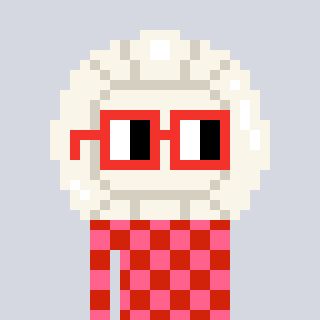
a pixel art character with square red glasses, a volleyball-shaped head and a red-colored body on a cool background